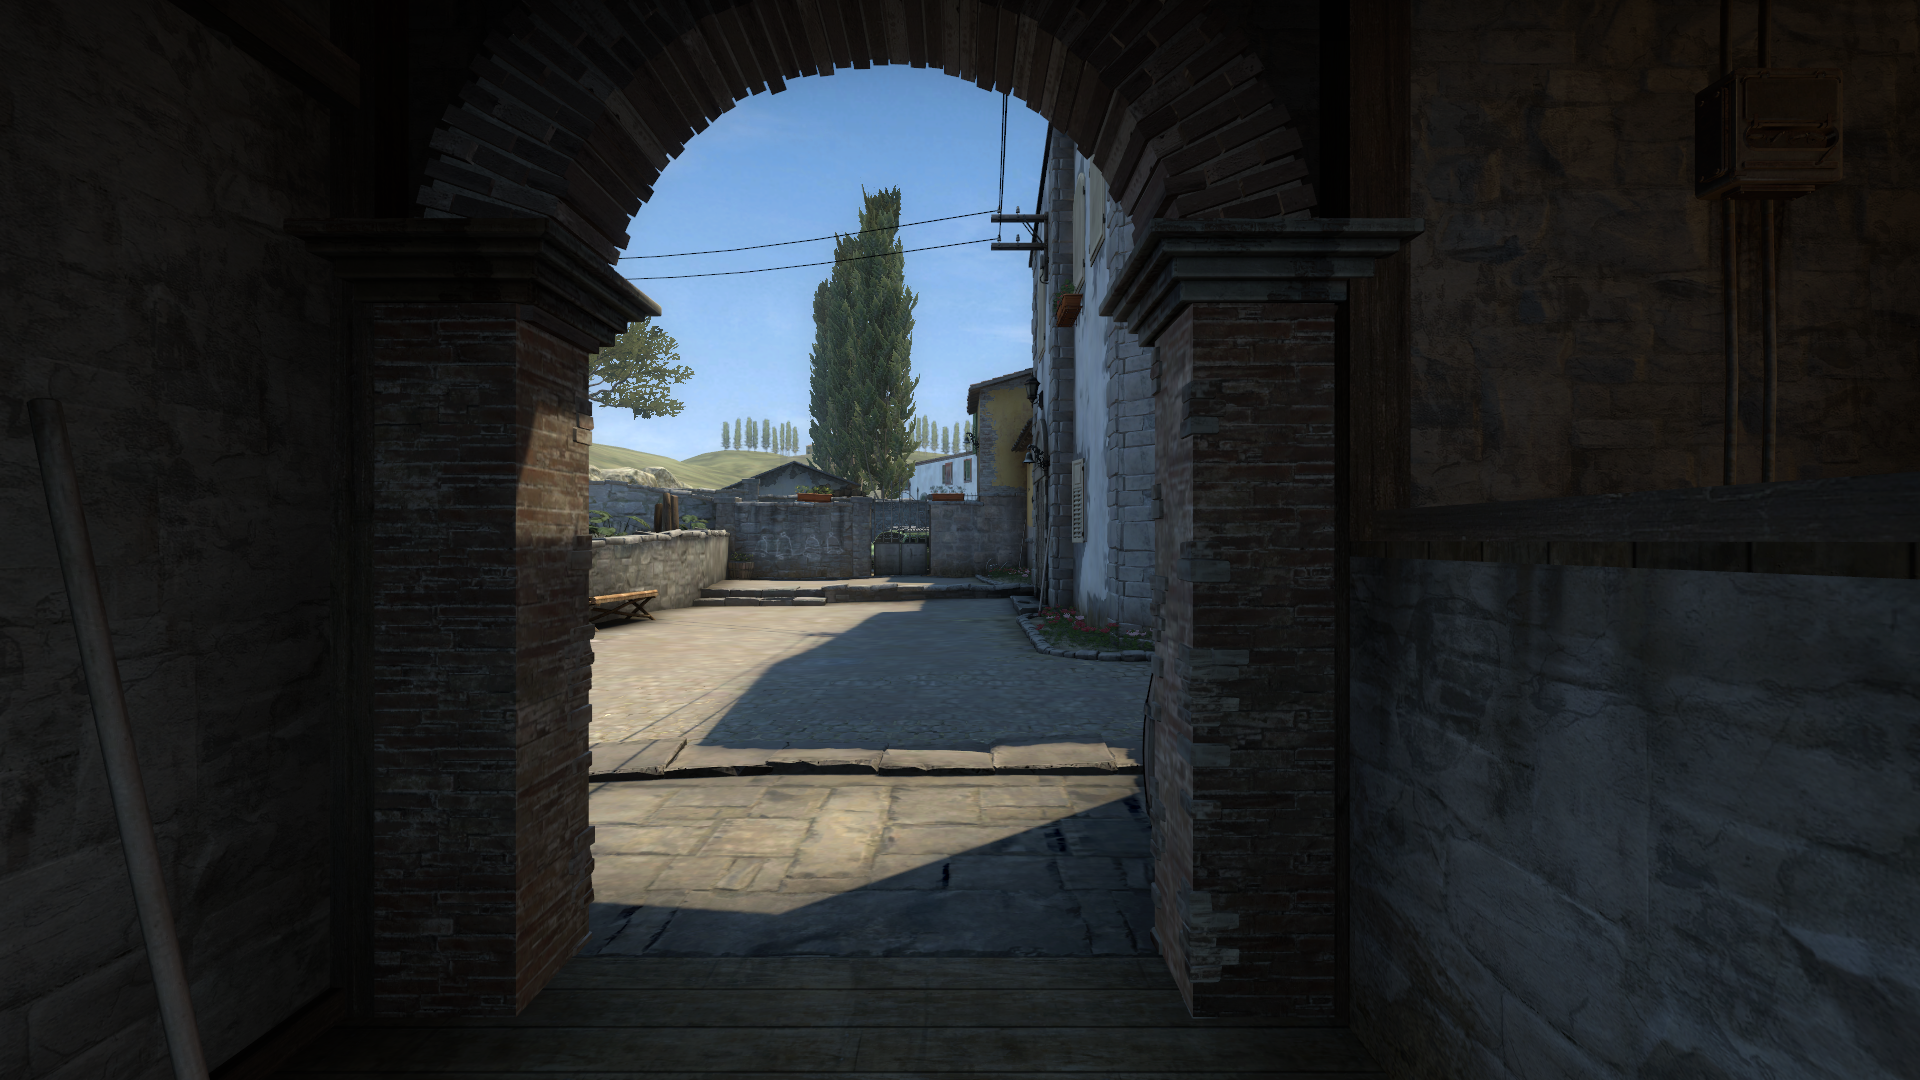
Map: de_inferno